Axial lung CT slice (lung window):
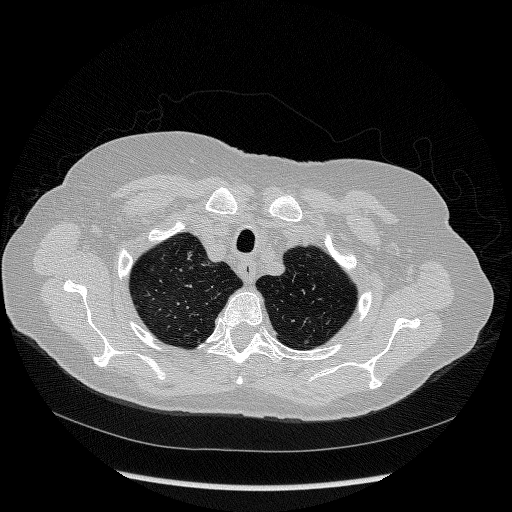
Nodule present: no